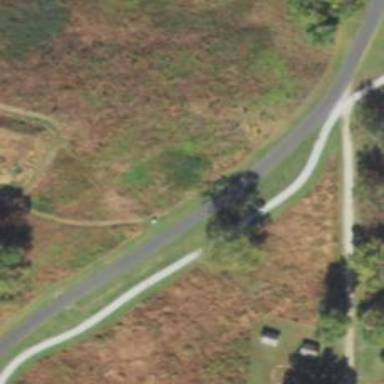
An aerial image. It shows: Memorial site with historic significance.